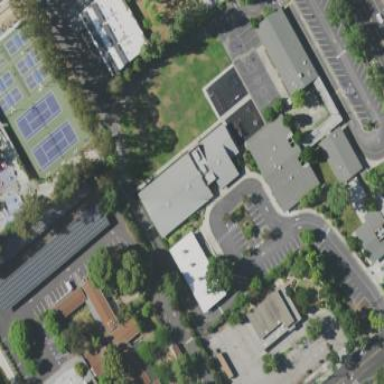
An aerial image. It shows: School building.